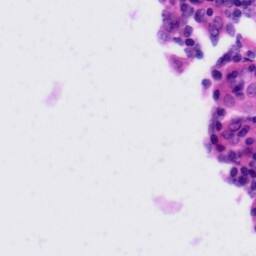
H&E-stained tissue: Tonsil